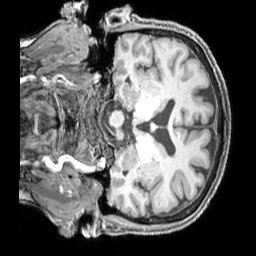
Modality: T1w
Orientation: coronal
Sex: female
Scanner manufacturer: siemens
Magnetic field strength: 3 T
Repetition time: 2.3 s
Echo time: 0.00226 s